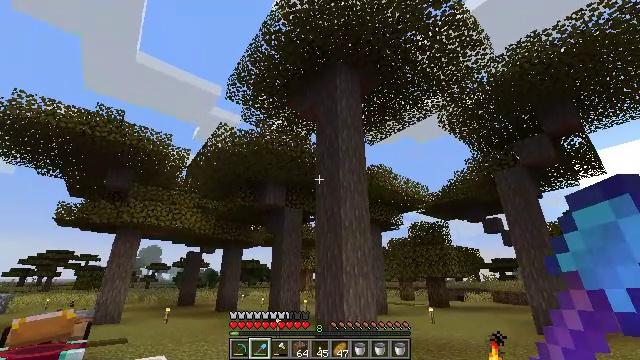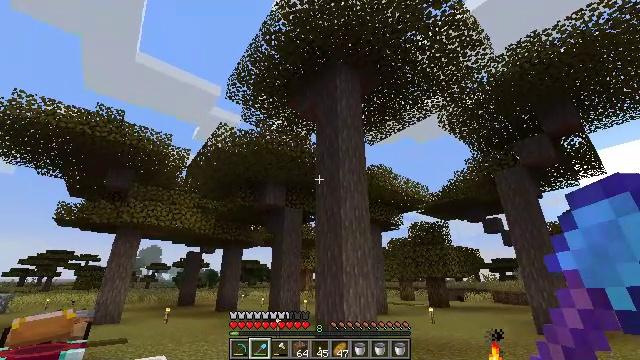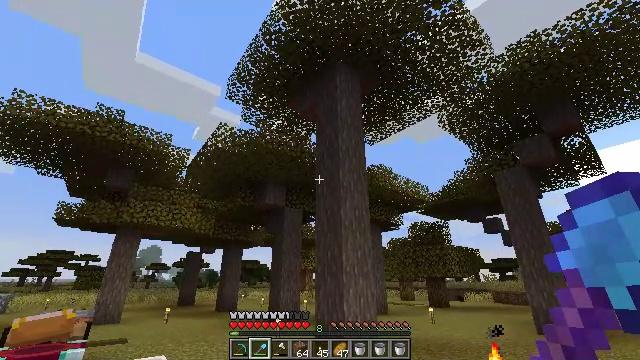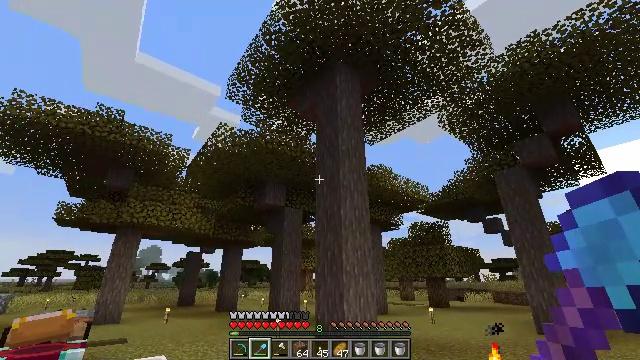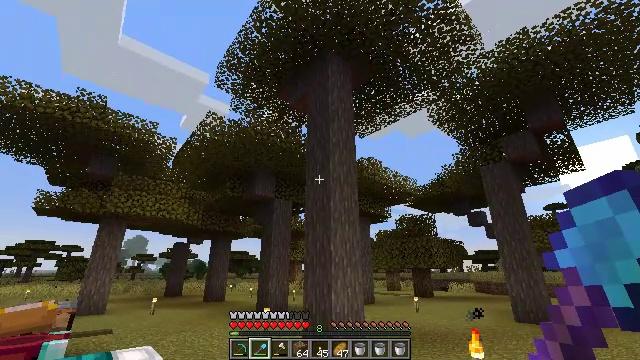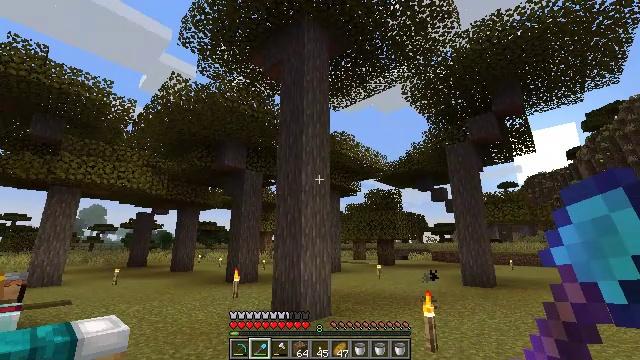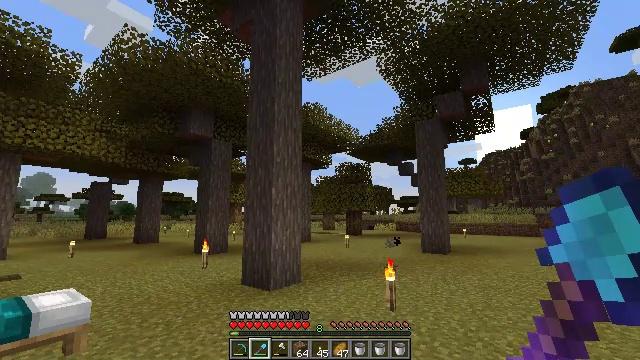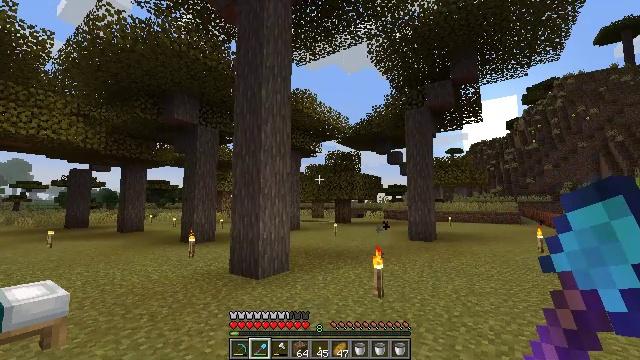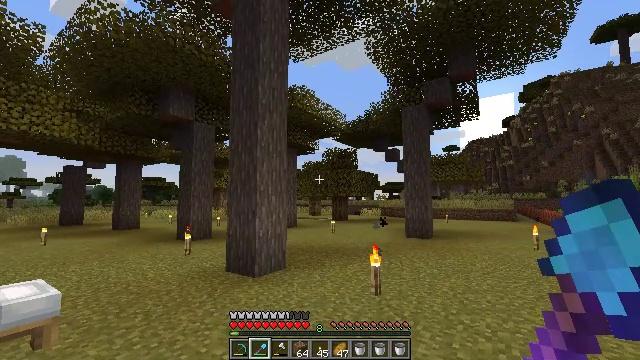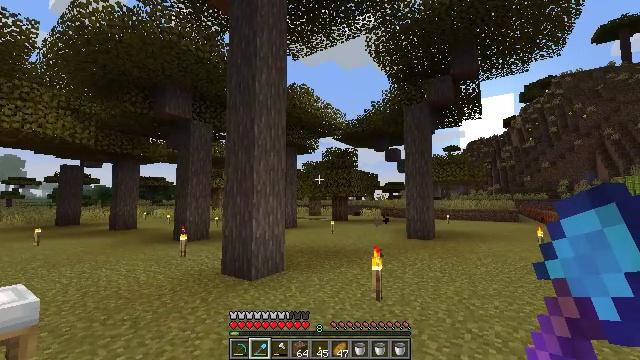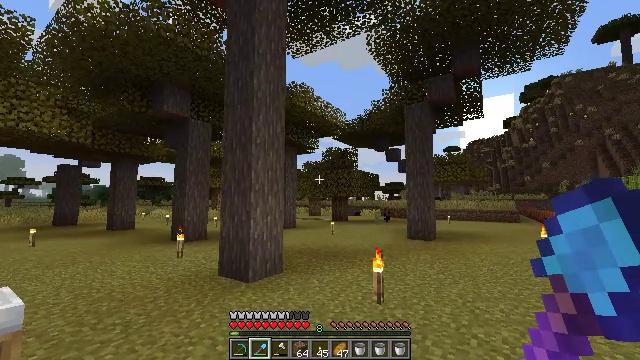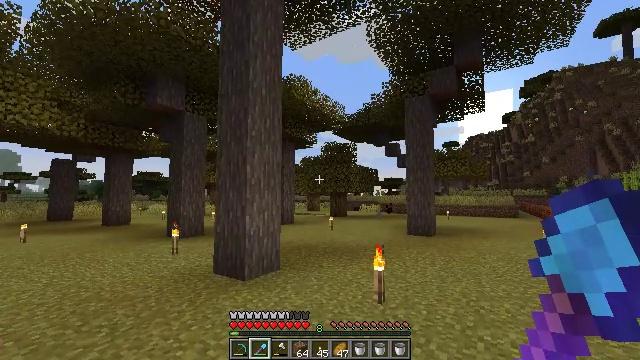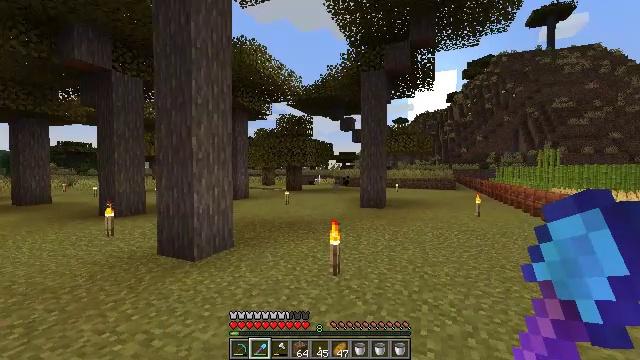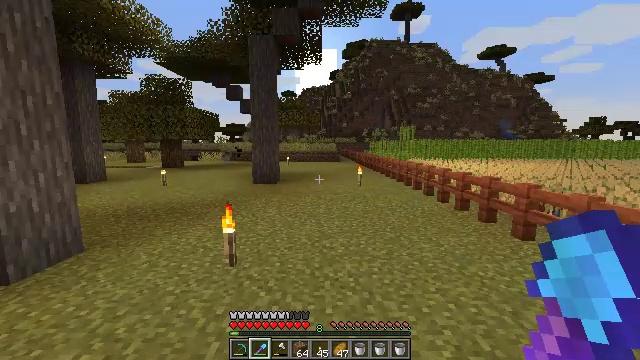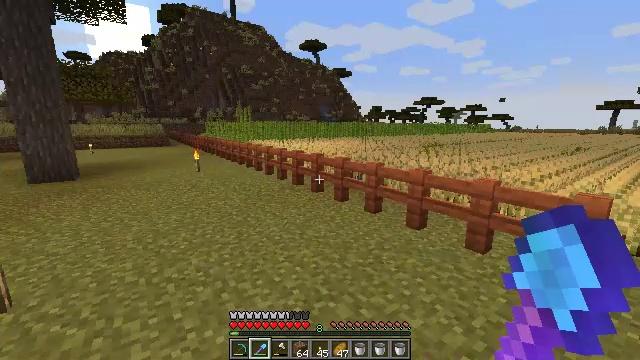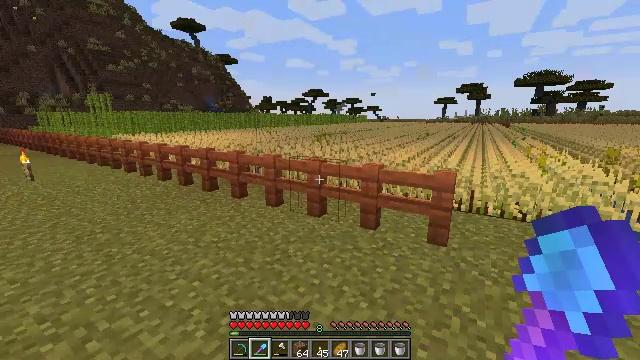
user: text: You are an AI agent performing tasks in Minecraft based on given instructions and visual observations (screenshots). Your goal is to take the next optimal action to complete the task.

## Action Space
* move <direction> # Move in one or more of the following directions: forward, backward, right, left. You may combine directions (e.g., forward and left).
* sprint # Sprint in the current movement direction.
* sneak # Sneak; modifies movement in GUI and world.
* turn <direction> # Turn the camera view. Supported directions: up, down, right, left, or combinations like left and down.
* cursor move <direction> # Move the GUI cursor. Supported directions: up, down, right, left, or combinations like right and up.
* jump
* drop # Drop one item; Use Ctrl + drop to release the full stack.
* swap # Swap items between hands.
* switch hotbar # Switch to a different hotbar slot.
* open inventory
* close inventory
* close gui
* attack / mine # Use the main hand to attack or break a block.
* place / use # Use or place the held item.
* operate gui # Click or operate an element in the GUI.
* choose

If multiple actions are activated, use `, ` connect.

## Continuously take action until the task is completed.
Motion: motion action
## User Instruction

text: Cut down the sugar cane stalks.
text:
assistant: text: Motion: no_op
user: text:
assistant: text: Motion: no_op
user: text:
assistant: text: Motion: no_op
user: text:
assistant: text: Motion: turn right and down
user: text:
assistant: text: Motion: turn right and down
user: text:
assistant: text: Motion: turn right and down
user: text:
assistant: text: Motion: move forward, turn right and down
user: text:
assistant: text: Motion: move forward
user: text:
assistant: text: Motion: move forward
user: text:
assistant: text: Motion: move forward
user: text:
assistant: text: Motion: move forward
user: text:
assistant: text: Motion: move forward, turn right and down
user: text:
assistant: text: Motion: move forward, turn right and down
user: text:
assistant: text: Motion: move forward and move right, turn right and down
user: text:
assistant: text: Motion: move forward and move right, turn right and down
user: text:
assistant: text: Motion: move forward and move right, turn right and down
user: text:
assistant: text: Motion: move forward and move right, turn right and down
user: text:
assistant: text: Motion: move forward and move right
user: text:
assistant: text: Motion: move forward and move right, turn up
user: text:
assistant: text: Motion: move forward and move right, turn up
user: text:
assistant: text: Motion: move forward and move right
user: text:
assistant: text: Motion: move forward and move right
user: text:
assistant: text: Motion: move forward and move right
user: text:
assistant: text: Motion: move forward and move right
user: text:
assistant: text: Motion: move forward and move right
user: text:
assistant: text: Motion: move forward and move right, turn left
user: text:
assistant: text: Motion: move forward and move right
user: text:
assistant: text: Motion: move forward and move right
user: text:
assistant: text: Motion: move forward and move right
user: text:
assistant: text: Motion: move forward and move right